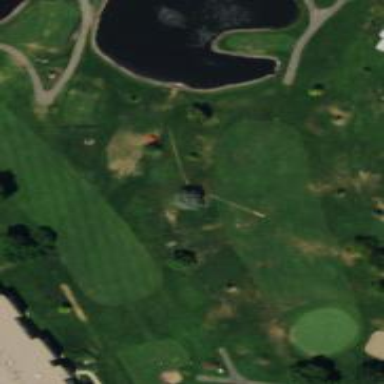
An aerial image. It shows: Golf hole on golf course.